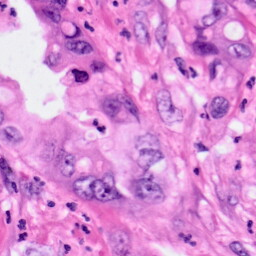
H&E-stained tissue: Pancreatic